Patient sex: M
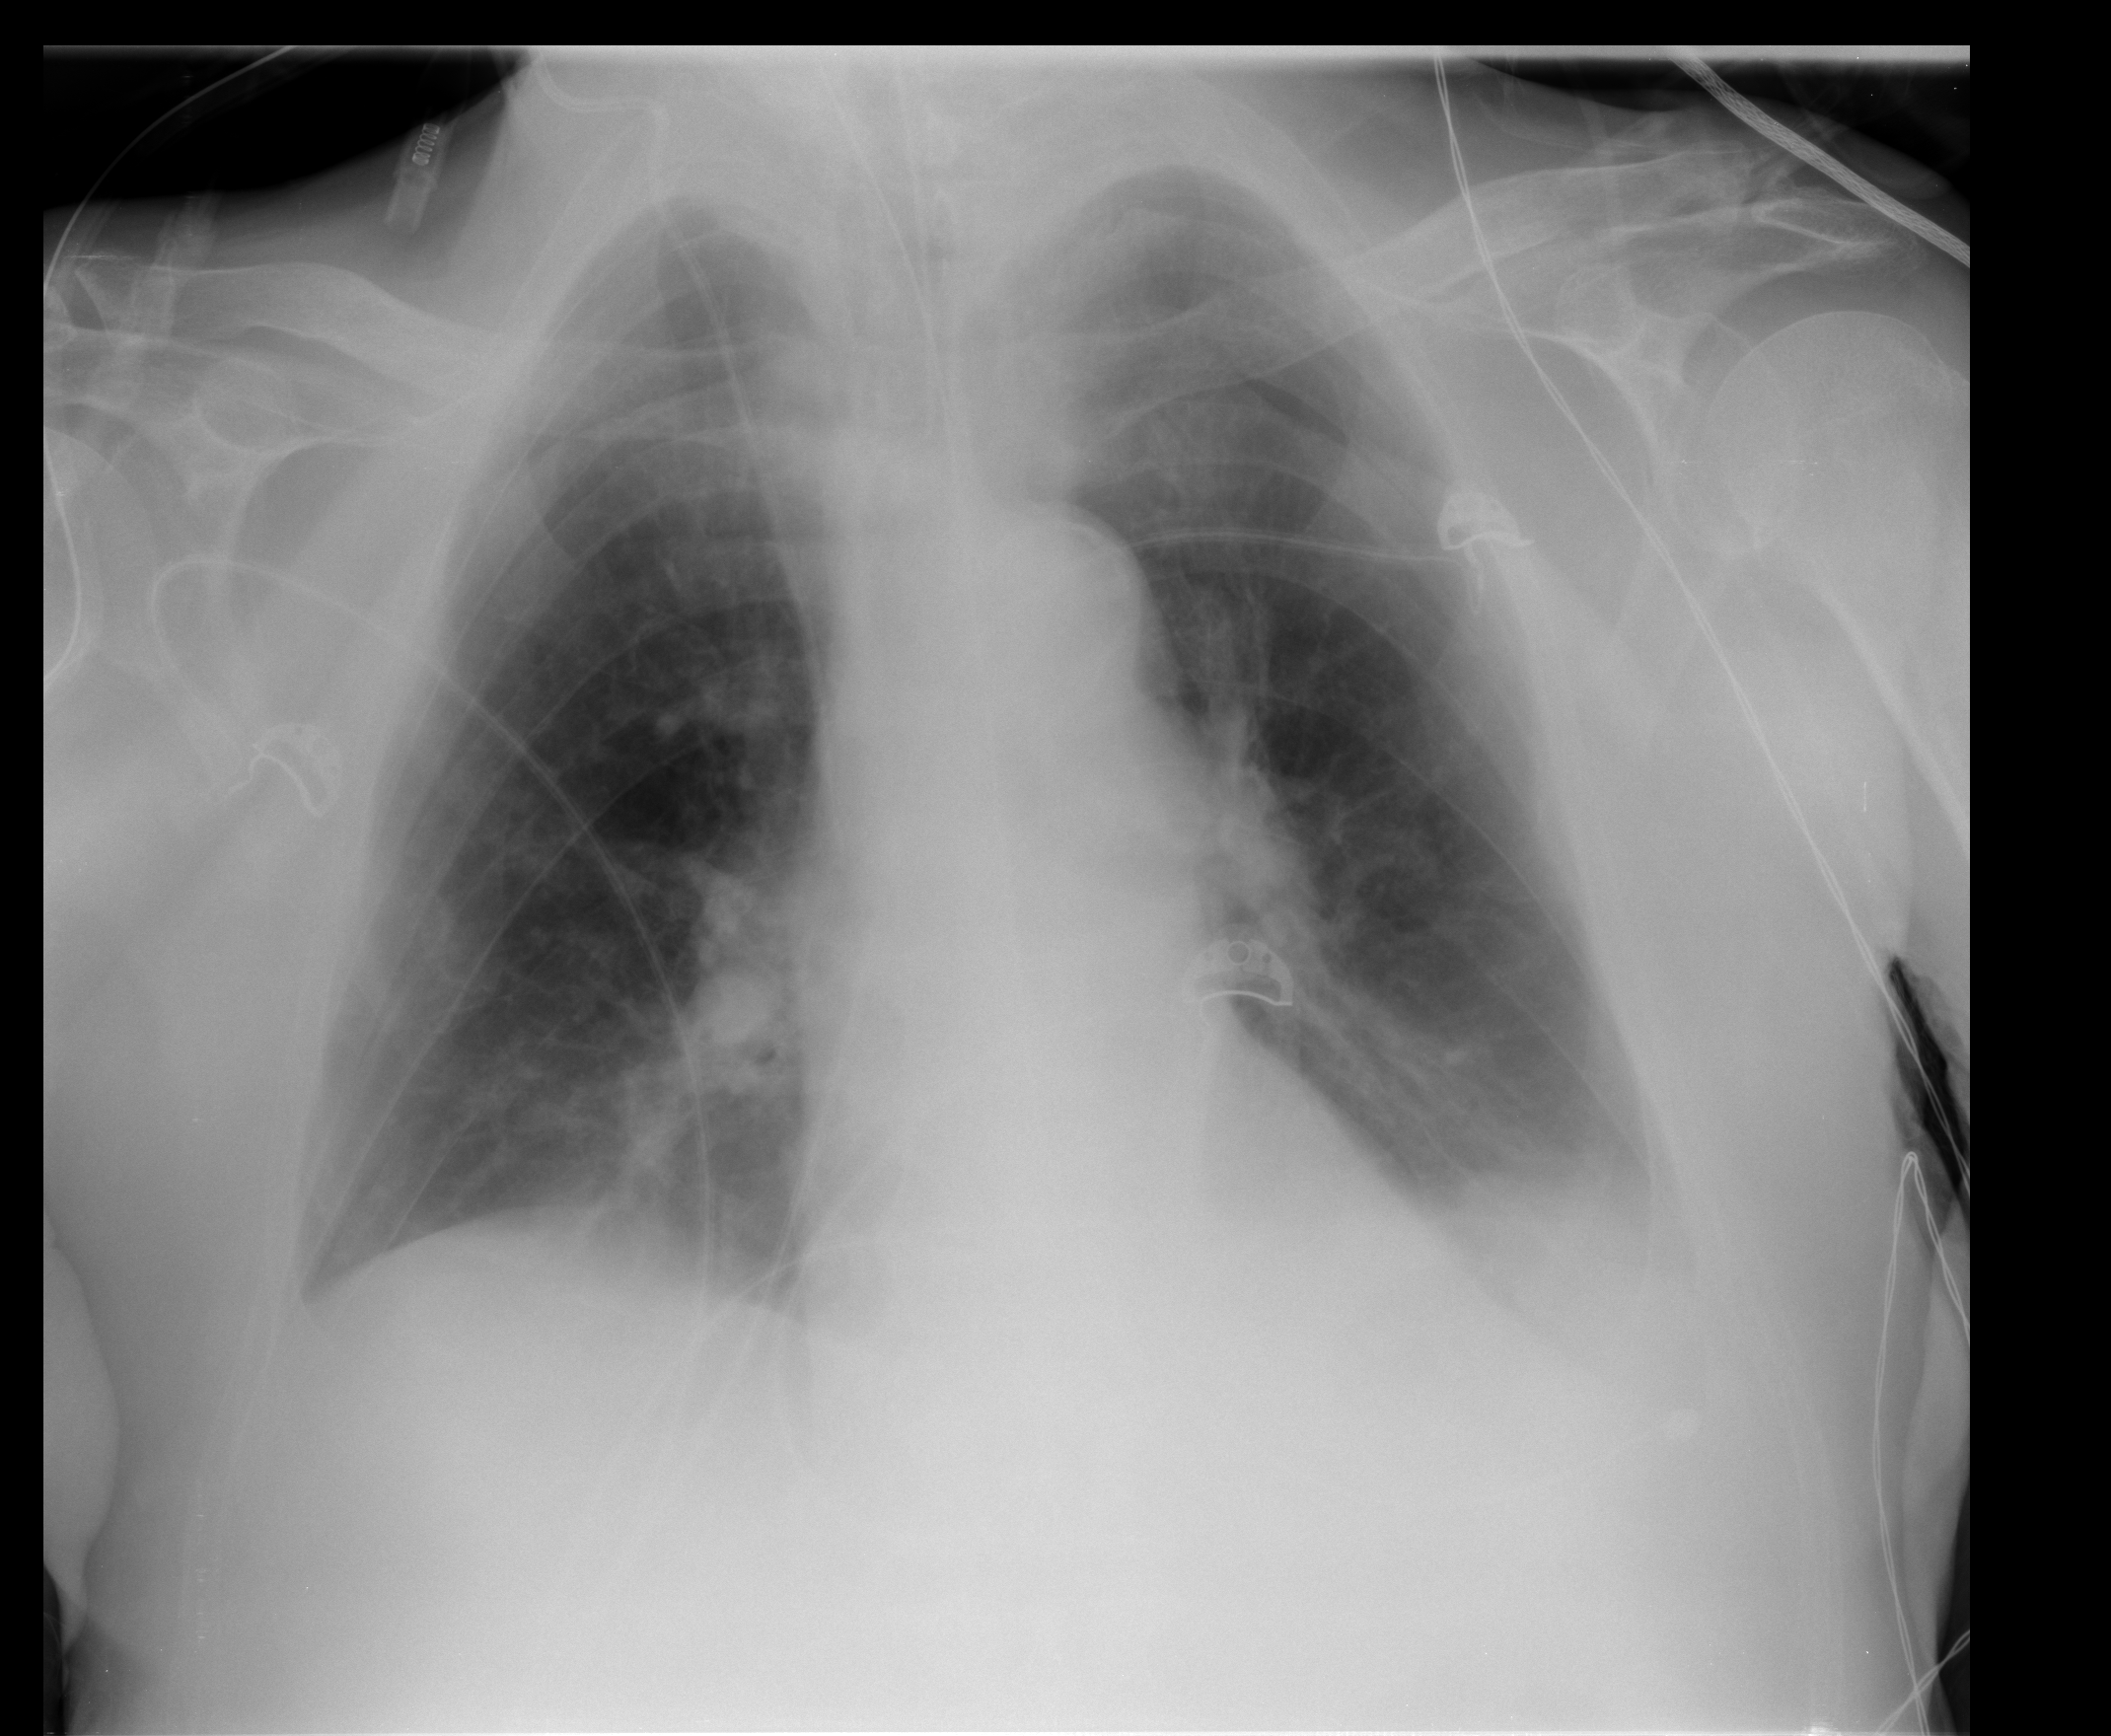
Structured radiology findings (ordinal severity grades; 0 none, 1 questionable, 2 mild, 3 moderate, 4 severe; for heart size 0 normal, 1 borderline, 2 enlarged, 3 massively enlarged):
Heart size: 0
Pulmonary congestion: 0
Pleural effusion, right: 1
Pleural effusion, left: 2
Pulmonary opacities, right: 0
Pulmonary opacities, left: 0
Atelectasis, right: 0
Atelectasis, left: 2